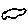
Label: cloud